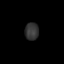
Tissue: skin
Cell type: Epithelial cells
Senescence score: 0.1999
Nuclear area (px): 237
Mean DAPI intensity: 51.561